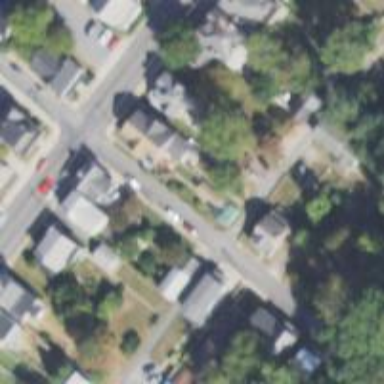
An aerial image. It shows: Alley classified as service road.